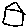
Label: house